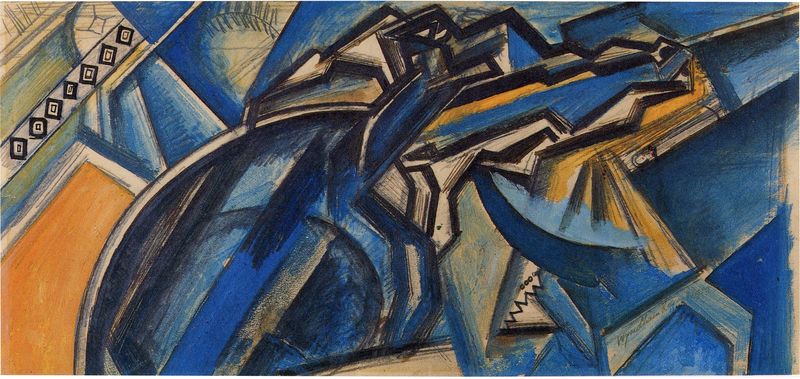
Titel: Protraction, Verzögerung
Künstler: Percy Wyndham Lewis
Standort: London
Institution: Spink & Son Ltd.
Schlagwörter: blau, dunkel, gelb, grün, kubismus, ocker, bewegung, braun, geschwungen, hell, orange, schwarz, weiss, zeichnung, expressionismus, malerei, muster, öl, rund, moderne, abstrakt, flächen, modern, formen, linien, rad, gerade, kante, futurismus, expressionistisch, linie, zweig, form, gebogen, dynamik, ecken, zacken, eck, kanten, vierecke